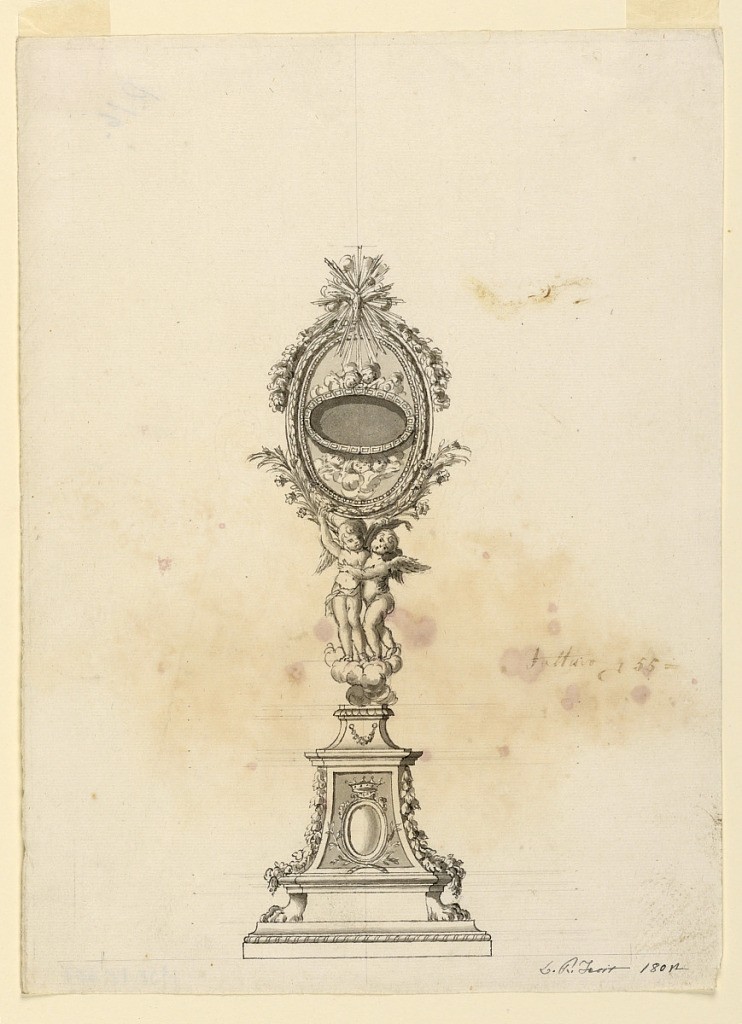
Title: Design for a Reliquary
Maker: Luigi Righetti, Italian, 1780 - 1819
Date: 1802
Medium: Pen and ink, brush and wash, graphite on paper
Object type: Drawing
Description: Vertical rectangle. Base and shaft variations of the reliquary depicted in 1938-88-601. The receptacle is only a small oval in the medallion supported by the angels. Above and below it cherubim. On the top a garland and the dove of the Holy Spirit.